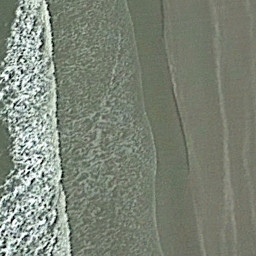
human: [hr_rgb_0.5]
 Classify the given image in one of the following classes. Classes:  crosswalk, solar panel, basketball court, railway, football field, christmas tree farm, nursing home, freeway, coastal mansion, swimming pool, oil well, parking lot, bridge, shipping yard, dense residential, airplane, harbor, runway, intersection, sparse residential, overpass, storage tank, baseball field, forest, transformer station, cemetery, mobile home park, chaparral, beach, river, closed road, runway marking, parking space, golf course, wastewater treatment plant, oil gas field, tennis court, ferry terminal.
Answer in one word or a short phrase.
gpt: beach